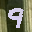
Label: 9